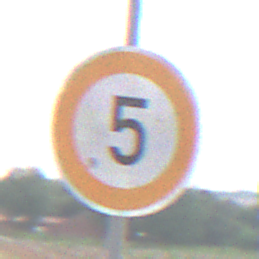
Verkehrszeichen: Geschwindigkeit5
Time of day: SunriseSunset
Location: Outdoor (Nature)
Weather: PartlyCloudy
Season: NotSpecified
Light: Natural